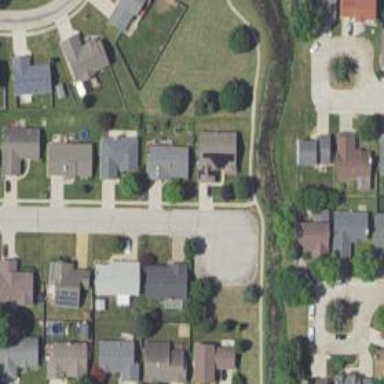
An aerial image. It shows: Residential road with asphalt surface and sidewalk on the left side.